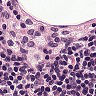
Metastatic tissue present: no